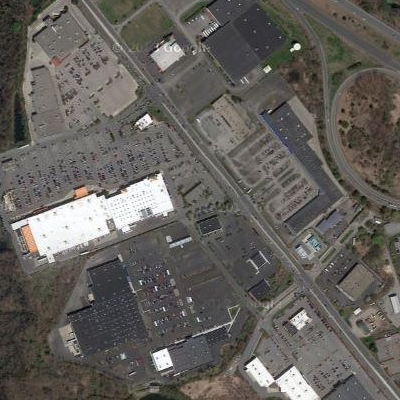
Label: gParking